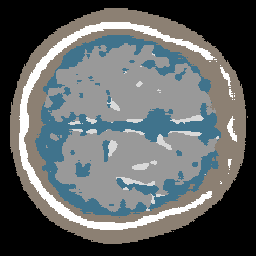
Label: no_lesion